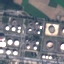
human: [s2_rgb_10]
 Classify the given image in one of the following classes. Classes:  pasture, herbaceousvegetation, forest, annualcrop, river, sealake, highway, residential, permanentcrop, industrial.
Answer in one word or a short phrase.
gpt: Industrial